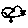
Label: bird